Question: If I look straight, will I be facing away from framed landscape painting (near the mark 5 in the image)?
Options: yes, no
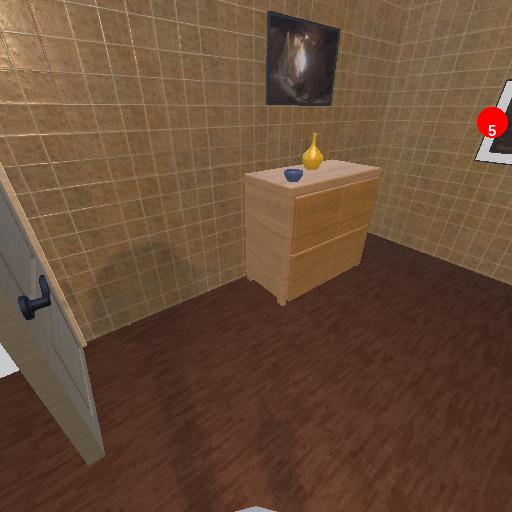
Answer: yes